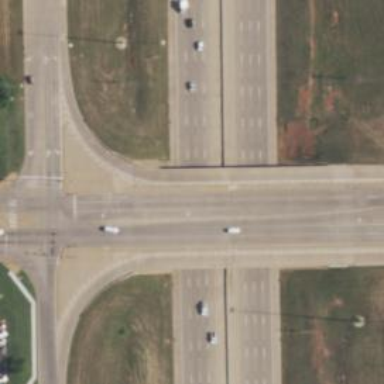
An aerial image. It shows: Secondary link road with bridge.